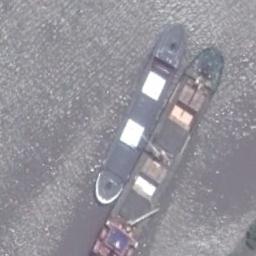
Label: ship